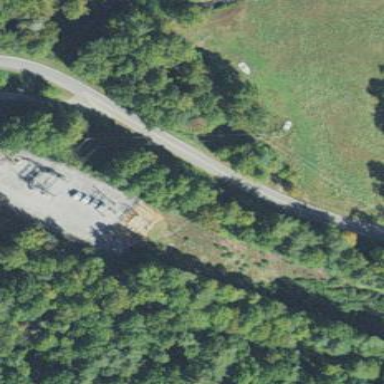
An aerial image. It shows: There is distribution substation enclosed by fence.